Interaction volume radius: 5 \u00c5
Interaction volume height: 10 \u00c5
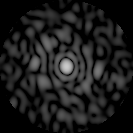
Disorder parameter: 0.8908